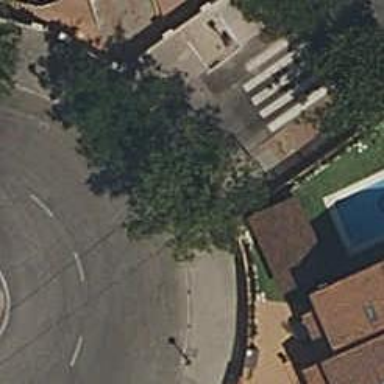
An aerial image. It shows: Roundabout on residential road.